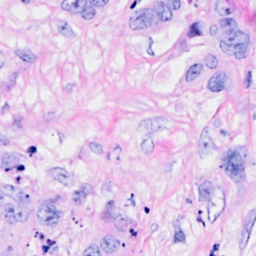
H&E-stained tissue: Breast